Field crop: maize
Growth stage: 2
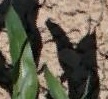
Species: maize